Field crop: maize
Growth stage: 2
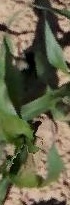
Species: maize